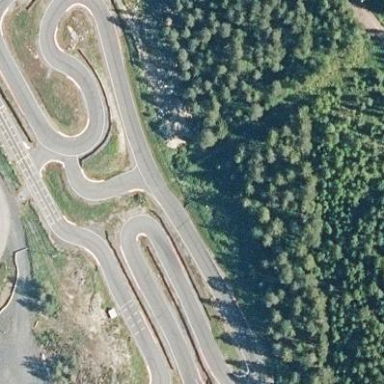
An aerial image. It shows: Motor sport raceway with asphalt surface.